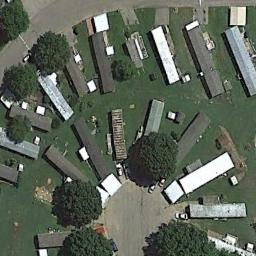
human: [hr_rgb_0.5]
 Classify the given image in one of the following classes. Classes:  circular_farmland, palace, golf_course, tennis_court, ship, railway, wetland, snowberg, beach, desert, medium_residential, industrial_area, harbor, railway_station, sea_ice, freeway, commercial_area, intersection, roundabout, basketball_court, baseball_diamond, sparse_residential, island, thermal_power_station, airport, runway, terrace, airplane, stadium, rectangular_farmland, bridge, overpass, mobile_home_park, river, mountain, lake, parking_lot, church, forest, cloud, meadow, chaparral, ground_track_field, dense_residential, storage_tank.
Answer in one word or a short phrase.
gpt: mobile_home_park